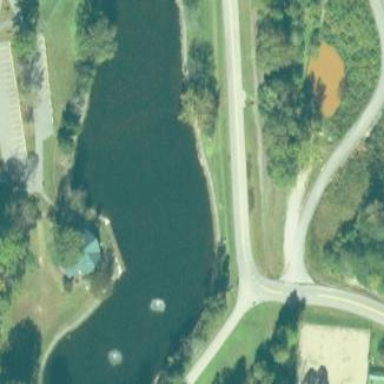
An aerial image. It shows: Pond with natural water.